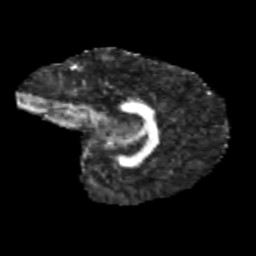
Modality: FA
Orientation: sagittal
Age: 9
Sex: female
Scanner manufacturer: siemens
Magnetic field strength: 3 T
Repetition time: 3.8 s
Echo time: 0.07 s